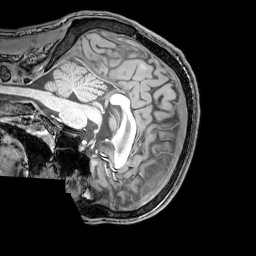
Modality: T1w
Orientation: sagittal
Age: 22
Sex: male
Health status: healthy
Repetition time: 0.081 s
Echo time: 0.037 s